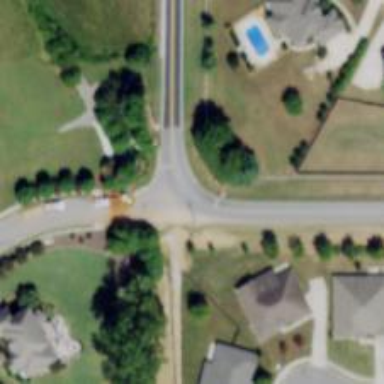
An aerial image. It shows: Stop road.